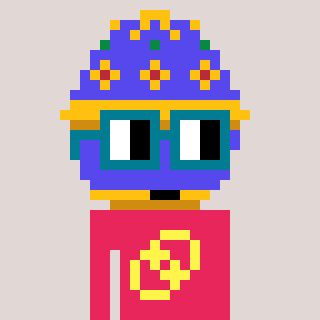
a pixel art character with square dark green glasses, a faberge-shaped head and a redpinkish-colored body on a warm background